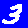
Digit: 3